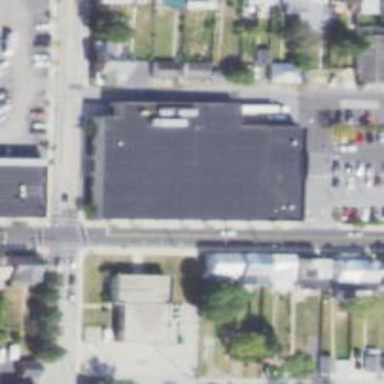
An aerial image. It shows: Supermarket located in building.